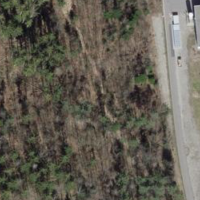
EUNIS habitat code: 41
Species observed at this site:
Anthyllis vulneraria